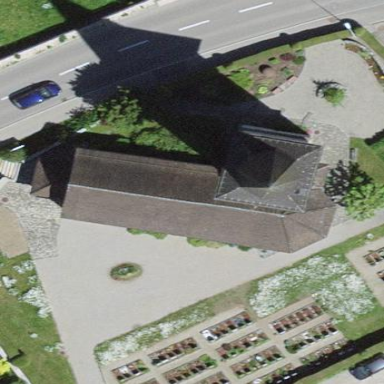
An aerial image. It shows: Church which is place of worship.